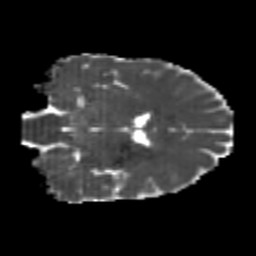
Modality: MD
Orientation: coronal
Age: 20
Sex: male
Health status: healthy
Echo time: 0.074 s